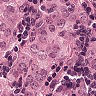
Metastatic tissue present: yes